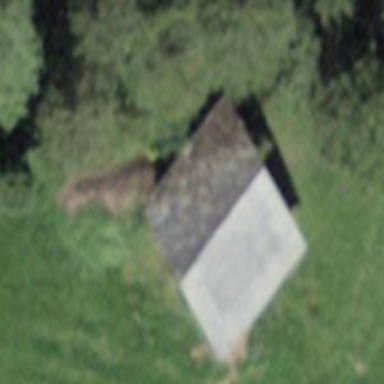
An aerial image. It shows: Rural barn.